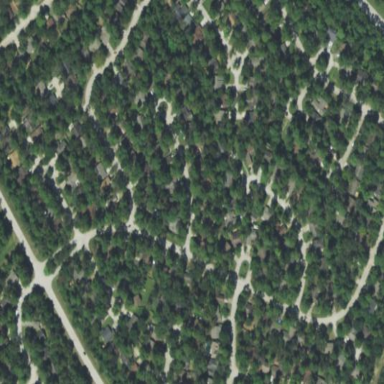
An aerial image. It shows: Residential area within neighborhood.